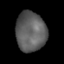
Tissue: lung
Cell type: Epithelial cells
Senescence score: 0.2237
Nuclear area (px): 1170
Mean DAPI intensity: 94.535